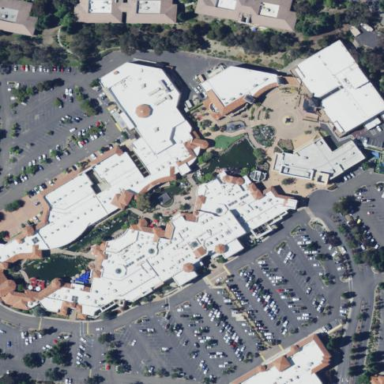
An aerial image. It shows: Retail area.